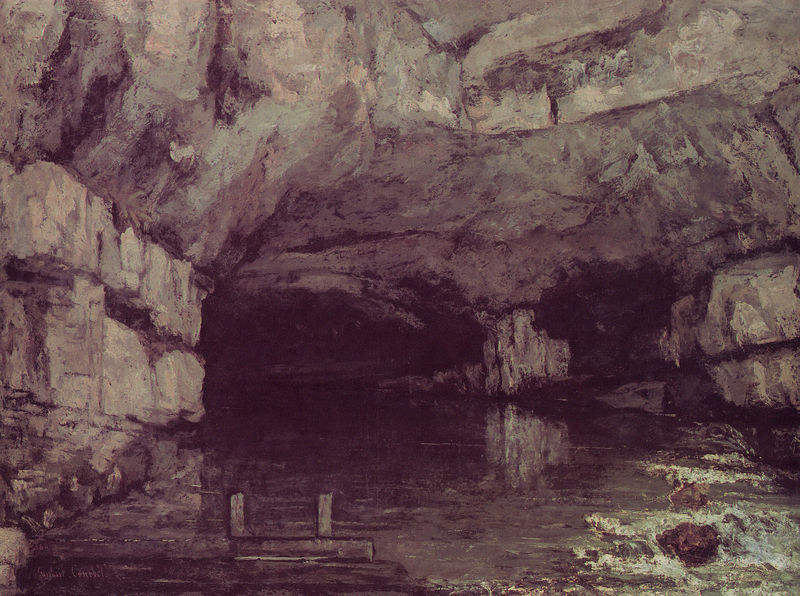
Titel: Die Grotte der Loue
Künstler: Gustave Courbet
Standort: Hamburg
Institution: Kunsthalle
Schlagwörter: berg, blau, dunkel, felsen, gemälde, meer, schatten, wasser, weiß, aquarell, fluss, grün, impressionismus, landschaft, ocker, see, ausschnitt, braun, grau, hell, holz, licht, pastell, schwarz, skizze, türkis, zeichnung, beige, expressionismus, malerei, wand, stein, steine, öl, natur, spiegelung, brücke, gewässer, pastos, höhle, gischt, küste, wellen, ecke, düster, bogen, italien, studie, fels, lila, violett, fliessen, romantik, schaum, strom, strömung, wehr, ölgemälde, brandung, flut, steg, wogen, detail, finster, spiegeln, balken, tiefe, kühle, tor, bögen, eingang, laviert, courbet, grisage, schwarzweiss, rauchig, fragment, struktur, tonig, grotte, reflektion, kluft, tempera, höhleneingang, tunnel, lagune, unterirdisch, kalkstein, klüfte, brechen, flesen, aquarellzeichnung, stauen, capri, wellen brechen, felsgrotte, grotteneingang, weller, brandunng, grote, rflektion, ausgespült, r, brückenreste, plattentektonik